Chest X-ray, AP view. Patient: 42 years old, sex M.
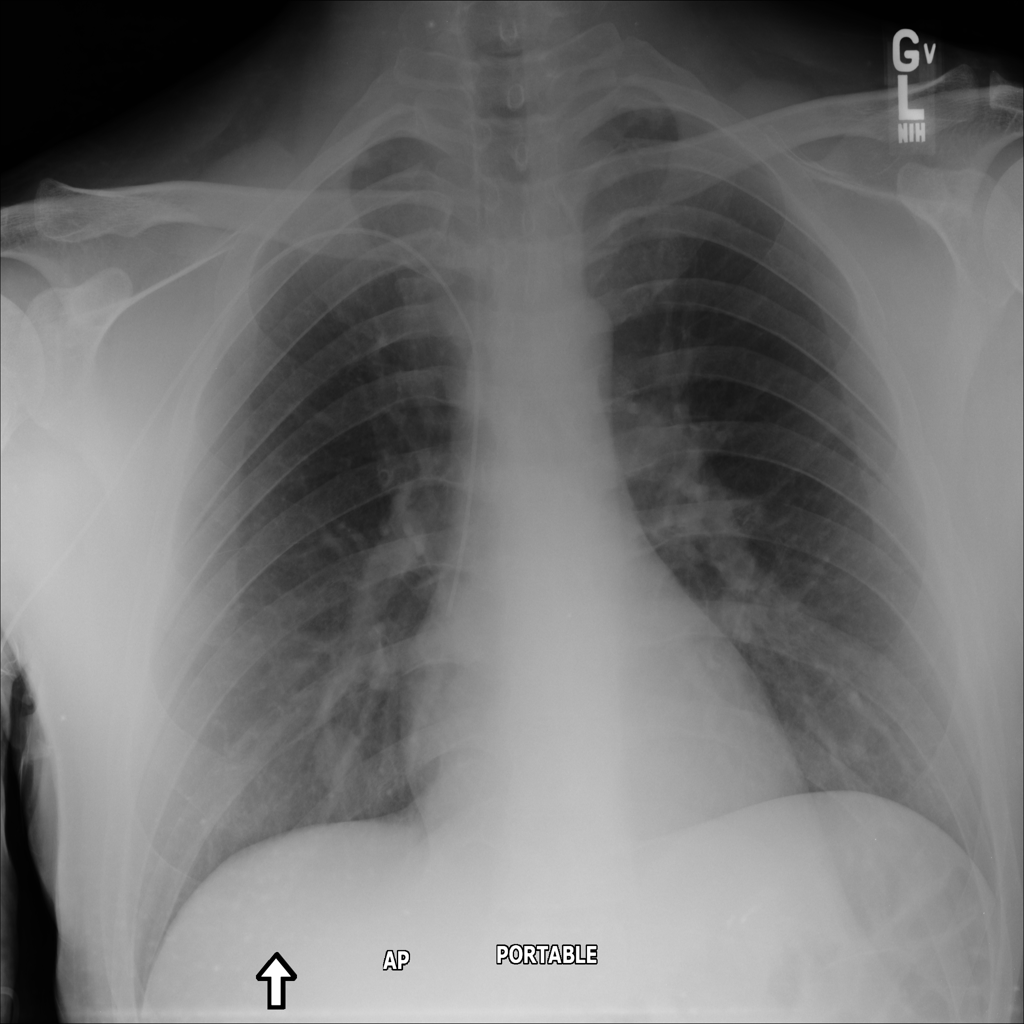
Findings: Mass